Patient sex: M
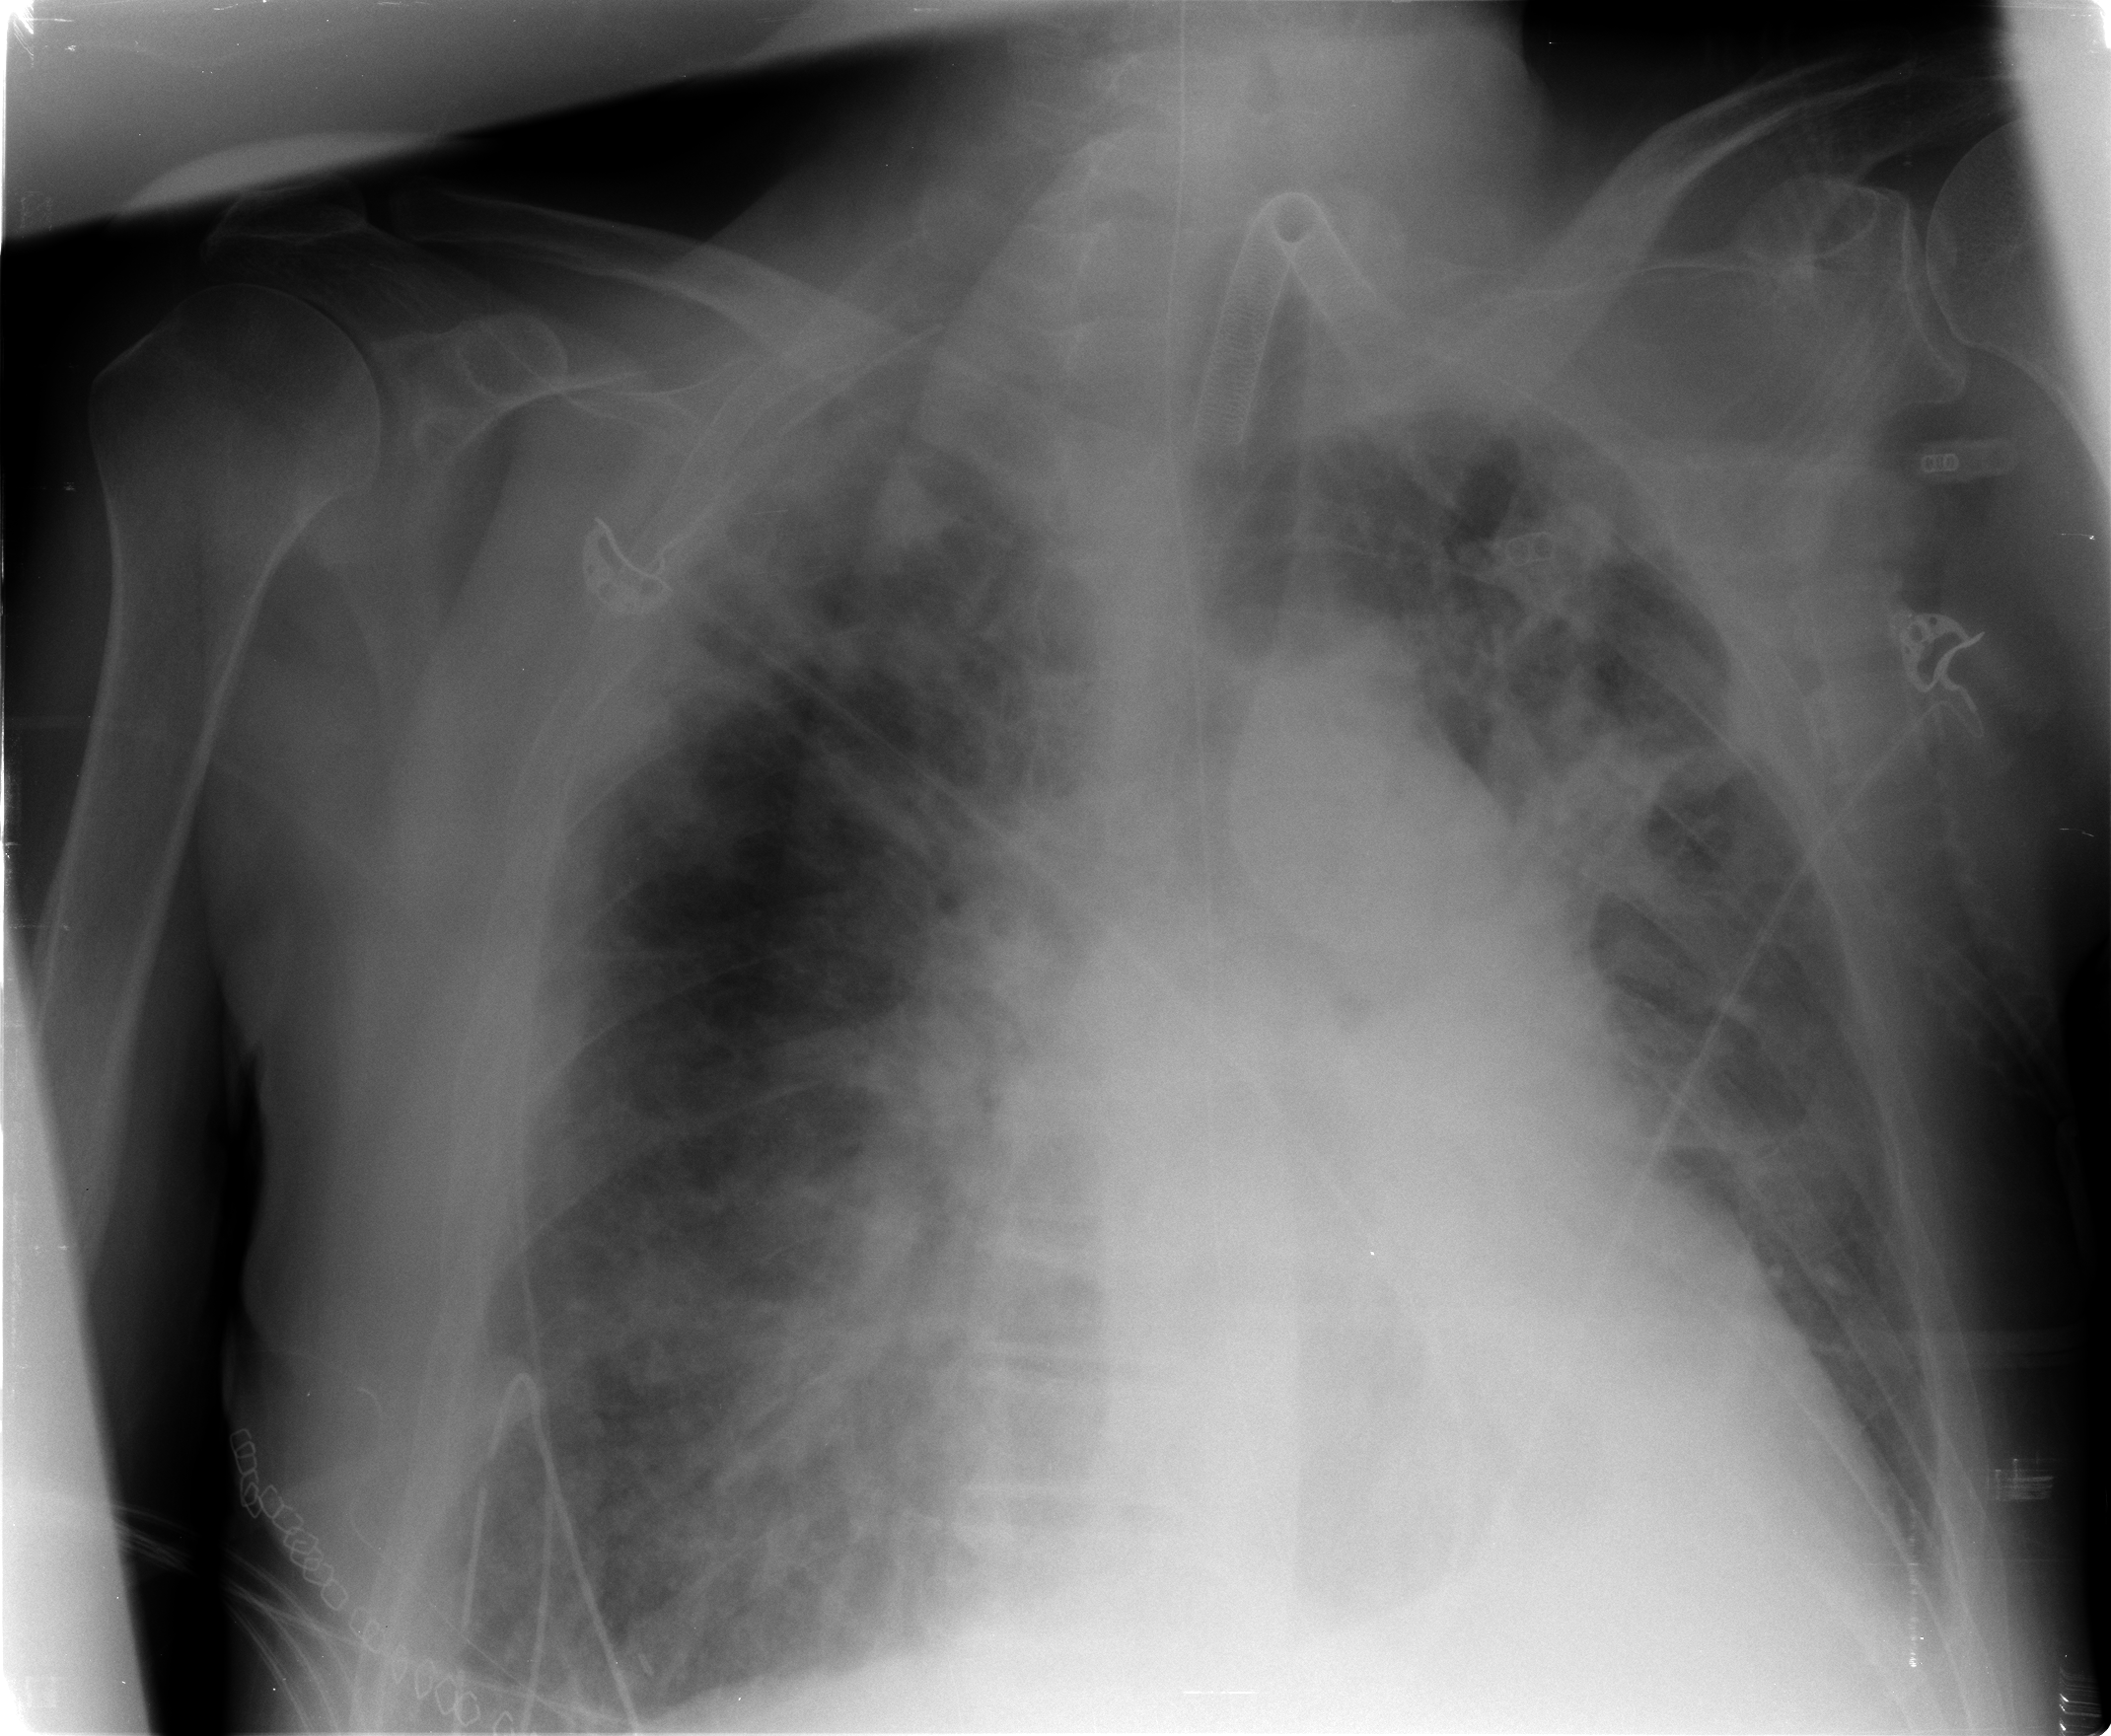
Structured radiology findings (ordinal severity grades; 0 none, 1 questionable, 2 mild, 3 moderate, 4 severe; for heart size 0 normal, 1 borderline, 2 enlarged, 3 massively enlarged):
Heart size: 0
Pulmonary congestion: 2
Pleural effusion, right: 1
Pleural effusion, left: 1
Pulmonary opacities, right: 3
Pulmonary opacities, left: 3
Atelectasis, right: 2
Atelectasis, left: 2